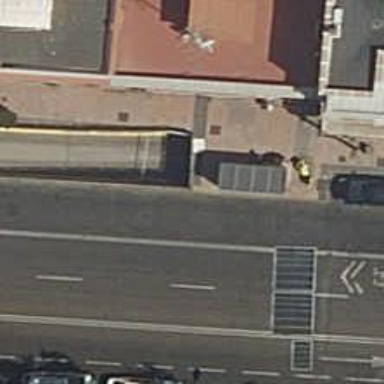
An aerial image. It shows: Parking entrance with concrete surface.